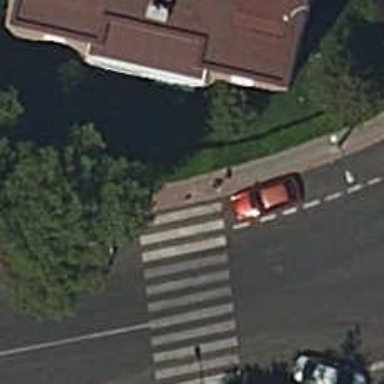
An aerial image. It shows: Bollard barrier.